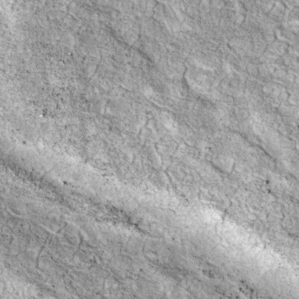
Label: non_frost